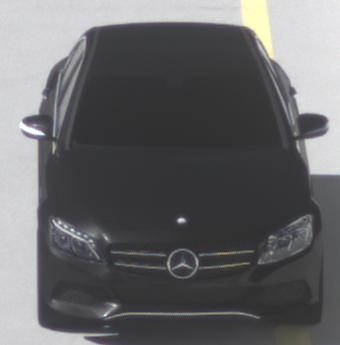
Make: Mercedes-Benz
Model: C 160
Detailed model: C-Class (205) Limousine
Model produced from: 2015/04
Model produced until: 2018/04
Doors: 4
Color: black
Road condition: dry road
Daytime: midday
Contrast: high contrast